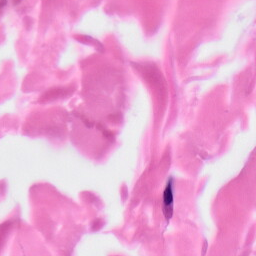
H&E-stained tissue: Skin